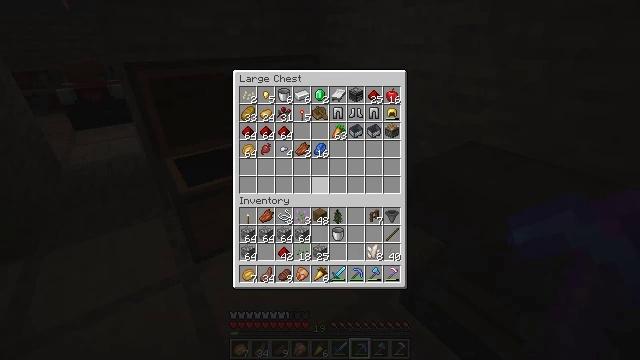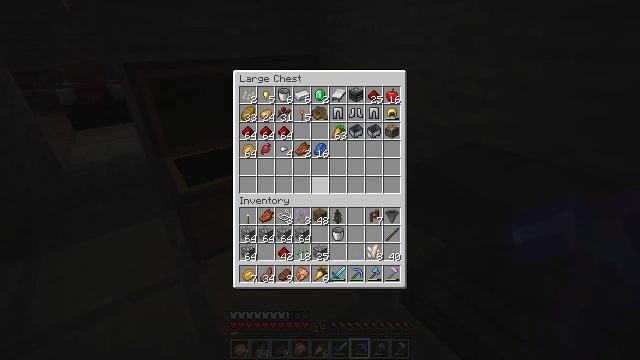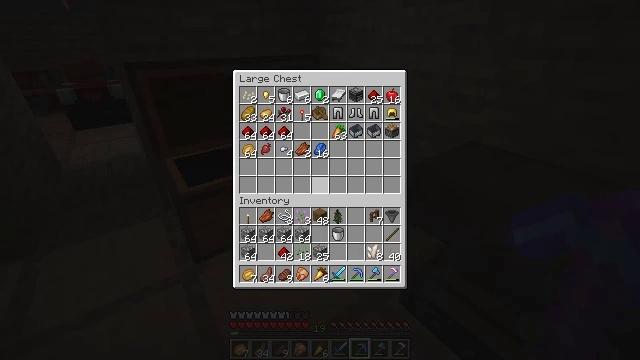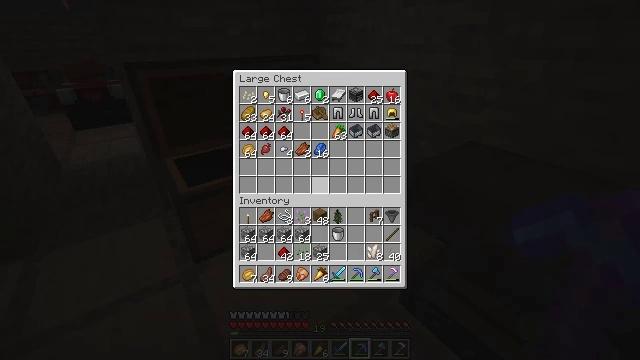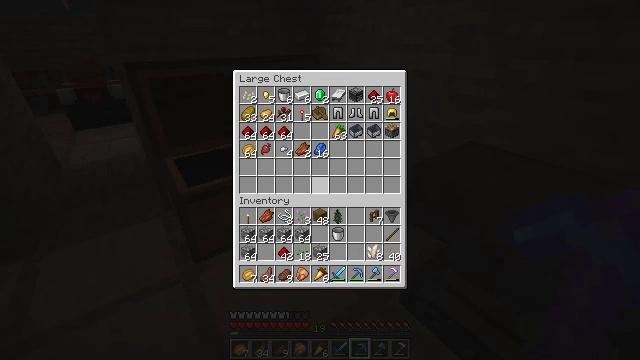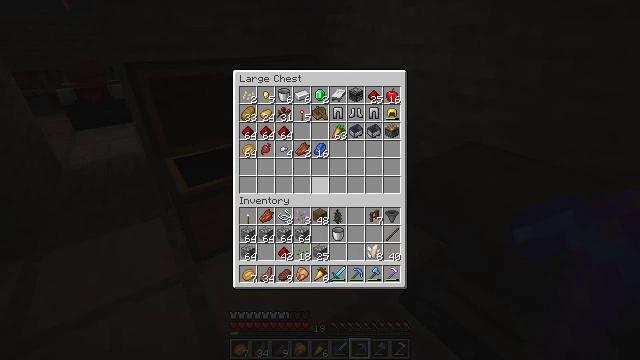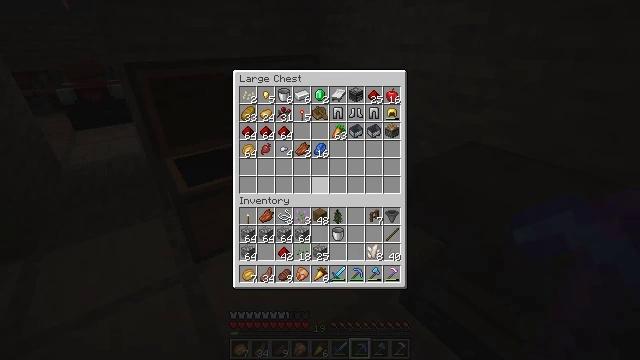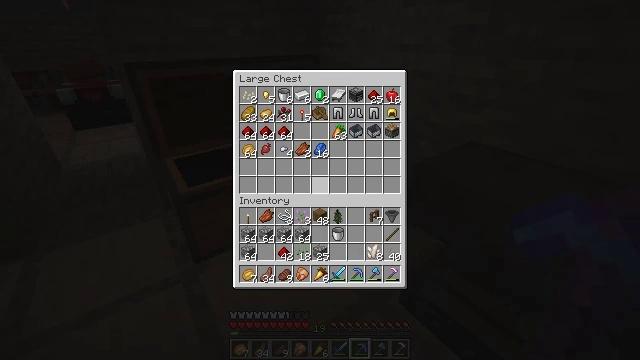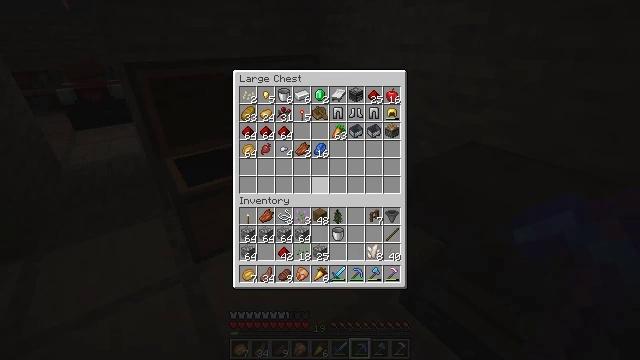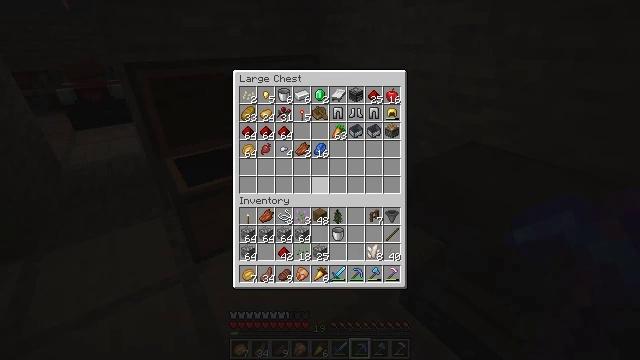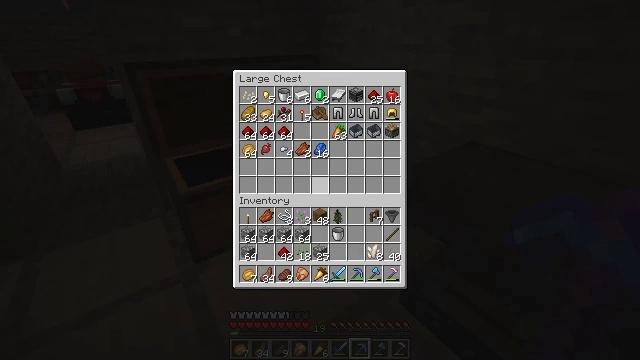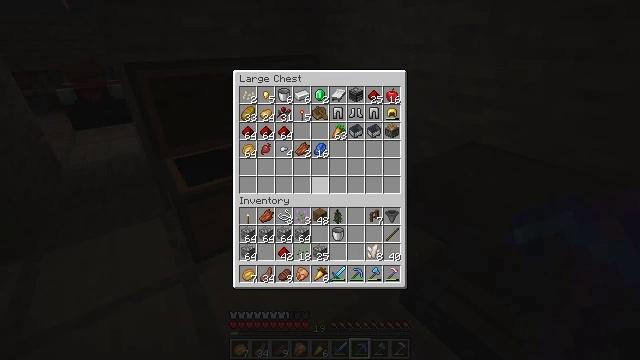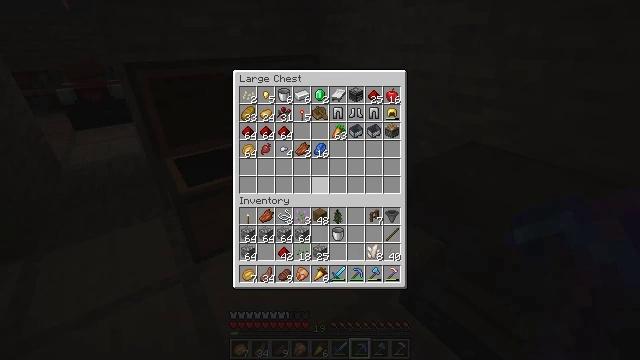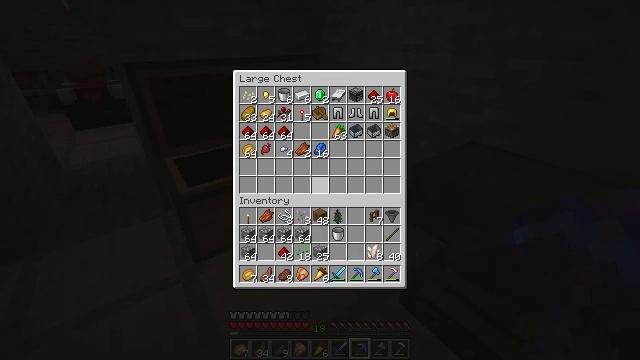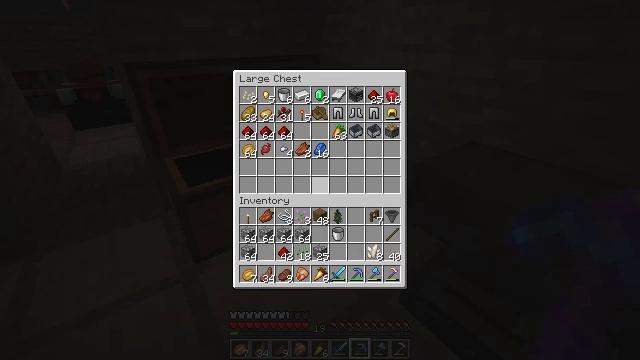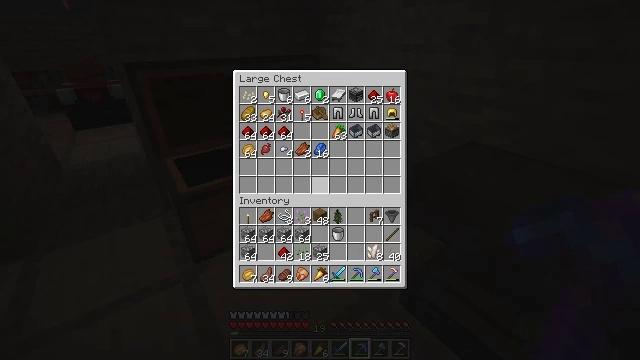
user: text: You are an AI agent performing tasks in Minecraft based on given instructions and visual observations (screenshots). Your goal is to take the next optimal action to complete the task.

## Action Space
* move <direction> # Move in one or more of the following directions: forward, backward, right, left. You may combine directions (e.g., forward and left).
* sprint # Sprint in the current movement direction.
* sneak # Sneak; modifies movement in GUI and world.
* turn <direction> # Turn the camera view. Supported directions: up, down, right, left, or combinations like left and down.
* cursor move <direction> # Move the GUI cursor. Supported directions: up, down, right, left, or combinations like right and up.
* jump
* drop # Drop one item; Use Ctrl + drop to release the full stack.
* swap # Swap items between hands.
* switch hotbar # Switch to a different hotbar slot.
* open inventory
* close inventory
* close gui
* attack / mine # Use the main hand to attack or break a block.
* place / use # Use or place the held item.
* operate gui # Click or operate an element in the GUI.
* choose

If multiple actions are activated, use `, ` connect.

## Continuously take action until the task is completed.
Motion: motion action
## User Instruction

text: Break the mature wheat plants.
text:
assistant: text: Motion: no_op
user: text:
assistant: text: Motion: no_op
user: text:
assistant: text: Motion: no_op
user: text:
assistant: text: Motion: no_op
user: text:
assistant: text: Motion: no_op
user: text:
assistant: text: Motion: no_op
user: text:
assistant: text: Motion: no_op
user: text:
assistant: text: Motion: no_op
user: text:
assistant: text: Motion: no_op
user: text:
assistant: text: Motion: no_op
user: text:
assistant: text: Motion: no_op
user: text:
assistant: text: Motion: no_op
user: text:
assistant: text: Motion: no_op
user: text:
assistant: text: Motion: no_op
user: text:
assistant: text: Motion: no_op
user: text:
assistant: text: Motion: no_op
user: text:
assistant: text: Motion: no_op
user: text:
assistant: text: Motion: no_op
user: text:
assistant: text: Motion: no_op
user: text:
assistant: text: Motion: no_op
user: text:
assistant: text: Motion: no_op
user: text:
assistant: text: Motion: no_op
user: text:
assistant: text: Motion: no_op
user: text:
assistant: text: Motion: no_op
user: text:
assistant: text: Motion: no_op
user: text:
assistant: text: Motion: no_op
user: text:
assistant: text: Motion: no_op
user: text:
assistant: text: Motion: no_op
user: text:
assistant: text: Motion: no_op
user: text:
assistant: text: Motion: no_op